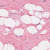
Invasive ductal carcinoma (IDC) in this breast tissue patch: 0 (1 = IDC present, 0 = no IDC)